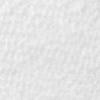
Label: no_change